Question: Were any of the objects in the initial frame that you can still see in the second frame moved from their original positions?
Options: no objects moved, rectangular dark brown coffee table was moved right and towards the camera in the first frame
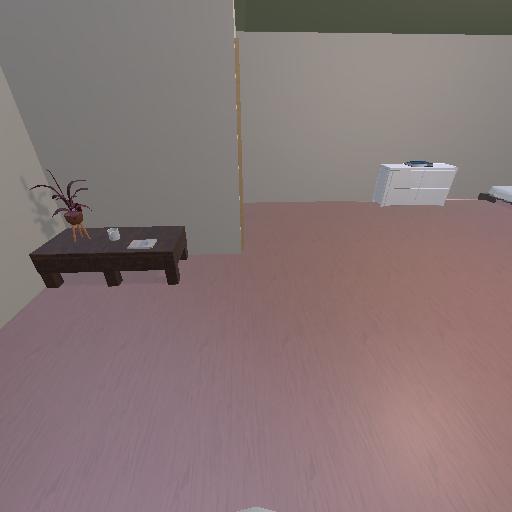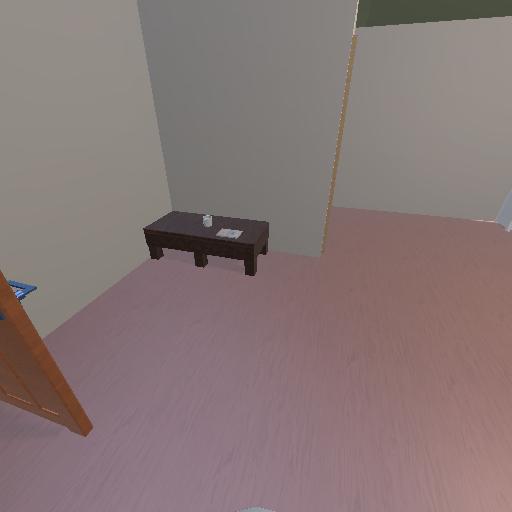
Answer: no objects moved